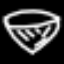
Label: diamond